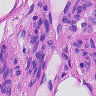
Metastatic tissue present: yes